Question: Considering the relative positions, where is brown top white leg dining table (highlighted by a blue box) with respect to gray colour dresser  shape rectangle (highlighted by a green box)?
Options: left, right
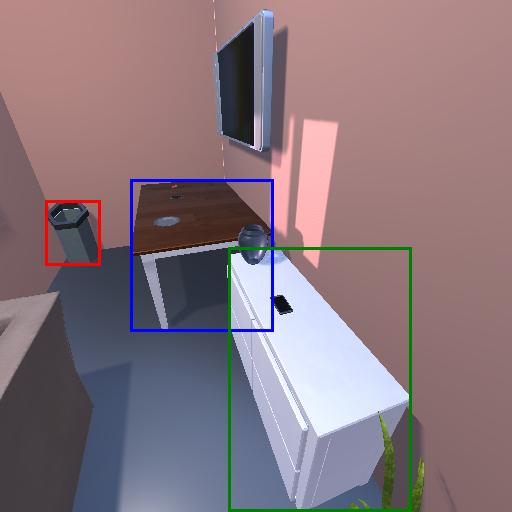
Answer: left